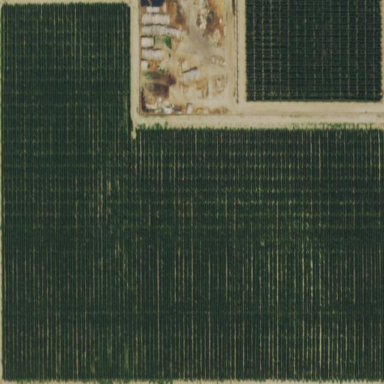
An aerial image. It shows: Orchard.